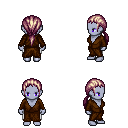
a pixel art fantasy rpg character, female body template, dark elf, purple skin, brown robe, white pants, white blonde ponytail hairstyle, four views (front, back, left, right), 2x2 character sprite sheet, small pixel art, hard edges, no anti-aliasing